Question: At the picture i tried to display:
- 1-1 - how looks error.- 2-2 - how I solved it.But it only works by pressing both button (at first DELETE and then RANDOM)
It will be better to make only one action, but I havent done it.

and i trying to insert code to delete widget and create it by new at one button action. But its not working.
I cannt understand why and how to make it work?
code: <URL>
'''
FlatButton(
child: Text("RANDOM"),
onPressed: () {
setState(() {
textWidget = Container();
textWidget = Form(
key: _textKey,
child: TextFormField(
controller: myTextController,
));
myTextController.text = rnd.nextInt(<PHONE>).toString();
});
'''
'''
@override
Widget build(BuildContext context) {
return Scaffold(
appBar: AppBar(
title: Text(widget.title),
),
body: Center(
child: Column(
mainAxisAlignment: MainAxisAlignment.center,
children: <Widget>[
textWidget,
FlatButton(
child: Text("RANDOM"),
onPressed: () {
setState(() {
textWidget = Container();
textWidget = Form(
key: _textKey,
child: TextFormField(
controller: myTextController,
));
});
myTextController.text = rnd.nextInt(<PHONE>).toString();
}),
FlatButton(
child: Text("DELETE"),
onPressed: () {
setState(() {
textWidget = Container();
});
}),
],
),
),
);
'''
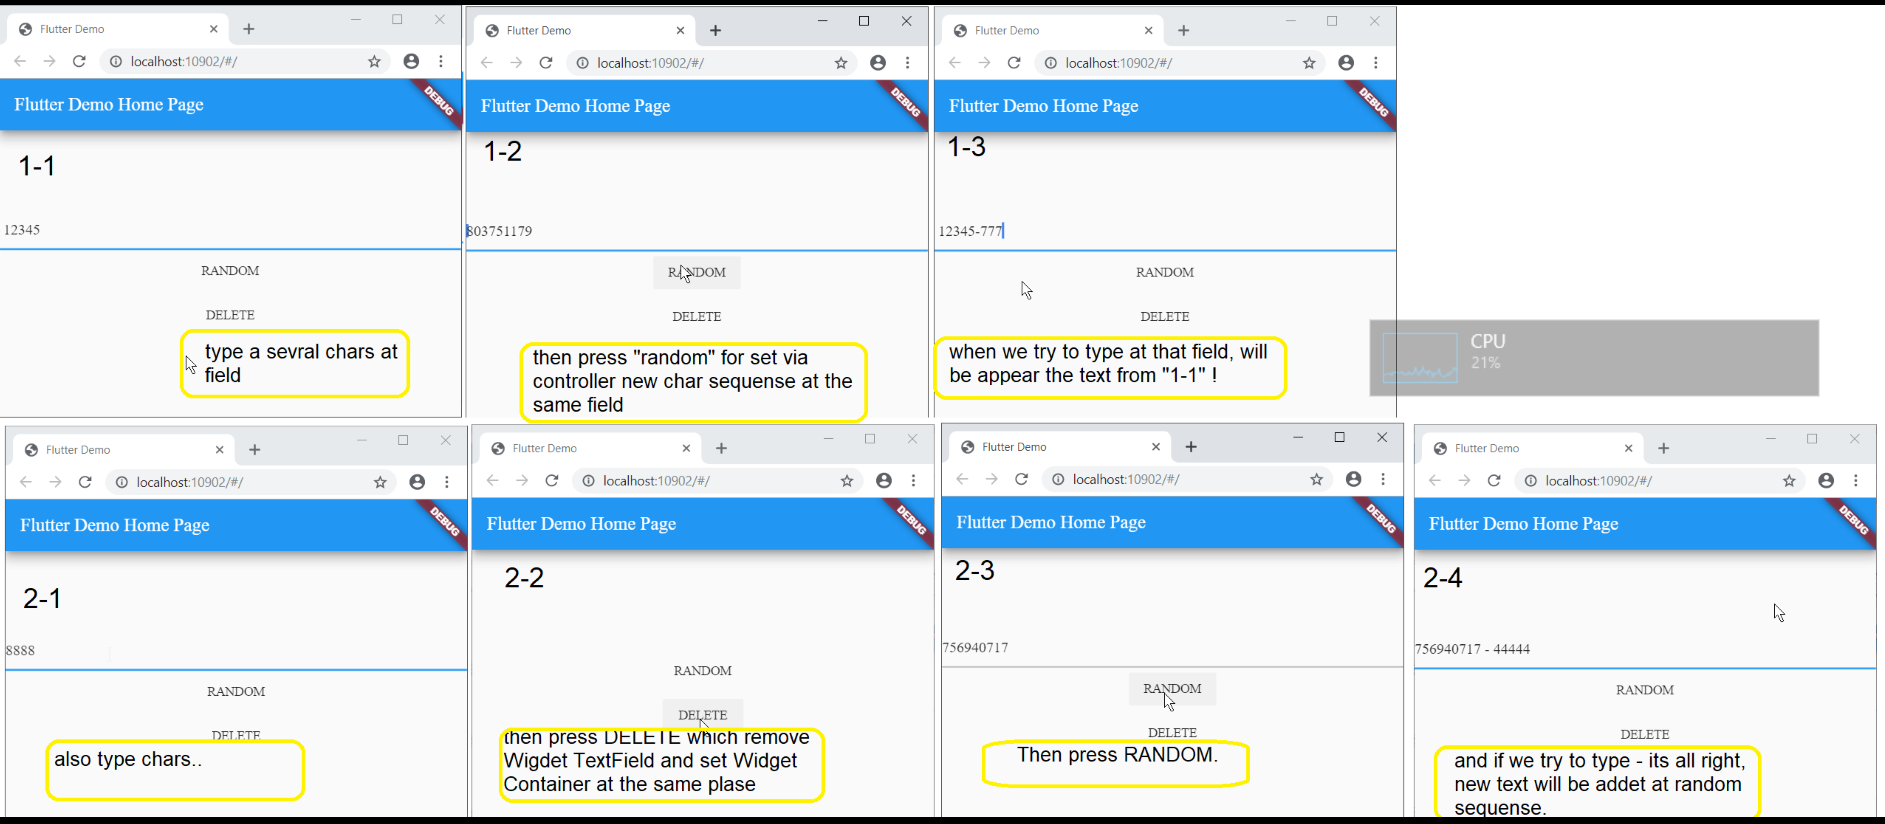
Answer: This happens because you set a new value in the state, then set another value in it and only then the update happens. This is working as expected.
However, if you want to delete the item first and only then create a new one, you can delay the second action like this:
'''
onPressed: () {
setState(() {
textWidget = Container();
});
Future.delayed(const Duration(milliseconds: 500), () {
setState(() {
textWidget = Form(
key: _textKey,
child: TextFormField(
controller: myTextController,
));
});
myTextController.text = rnd.nextInt(<PHONE>).toString();
});
},
'''